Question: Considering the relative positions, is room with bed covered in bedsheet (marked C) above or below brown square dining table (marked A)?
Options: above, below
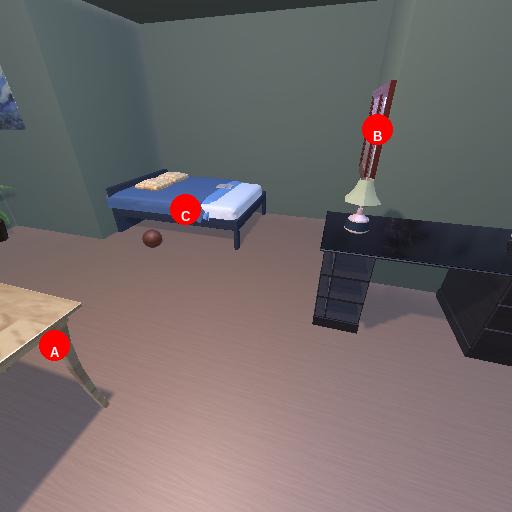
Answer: above